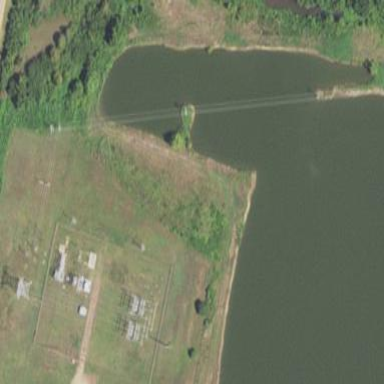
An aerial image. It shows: Distribution level power substation enclosed by fence.